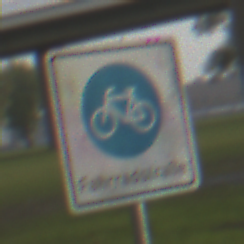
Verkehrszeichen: BeginnFahrradstrasse
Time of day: SunriseSunset
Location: Outdoor (Suburban)
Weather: PartlyCloudy
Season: NotSpecified
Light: Natural